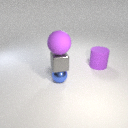
small gray metal cube below large purple rubber sphere